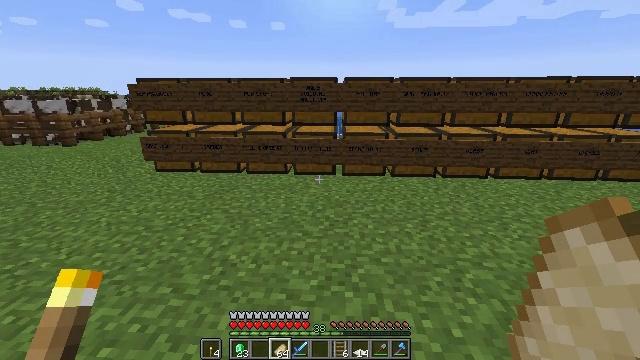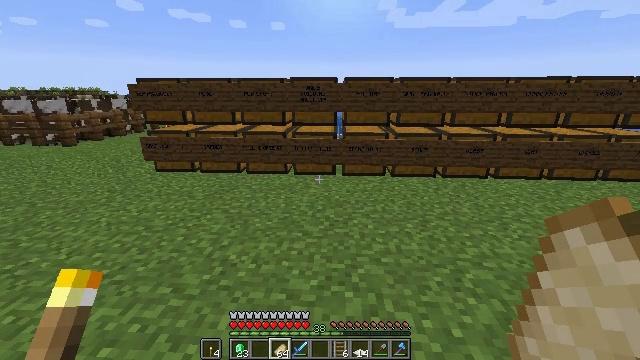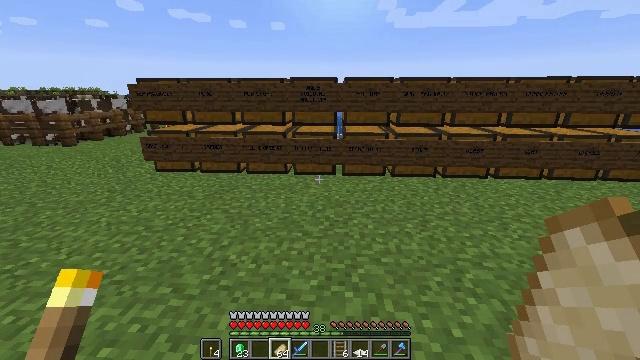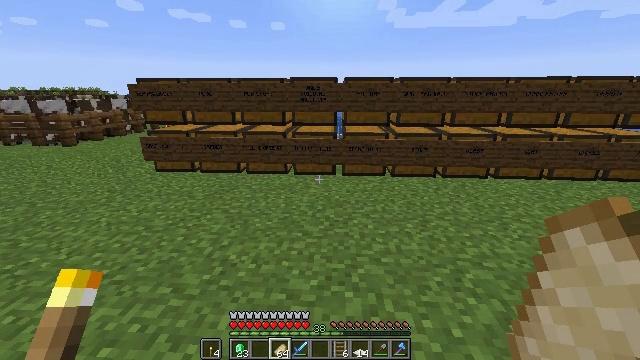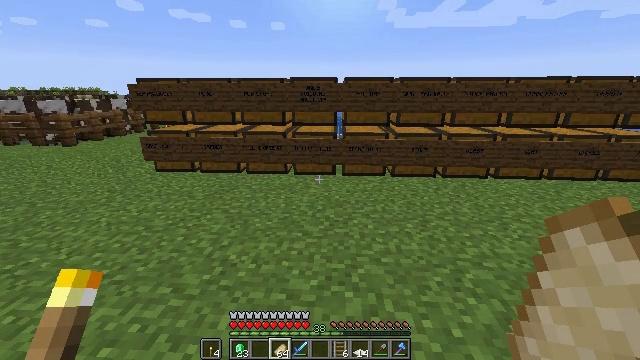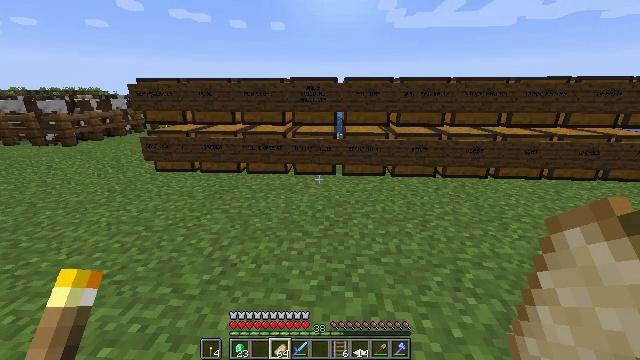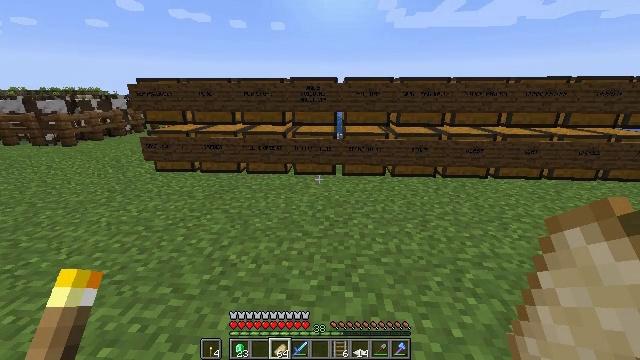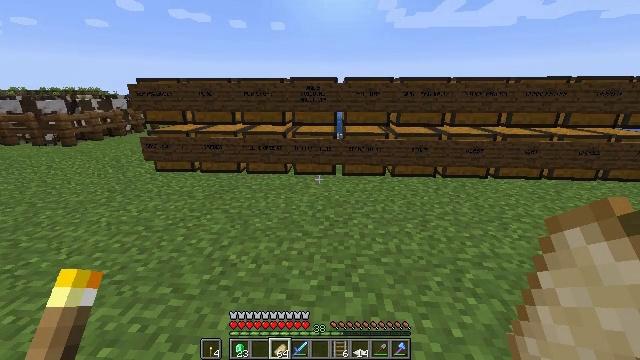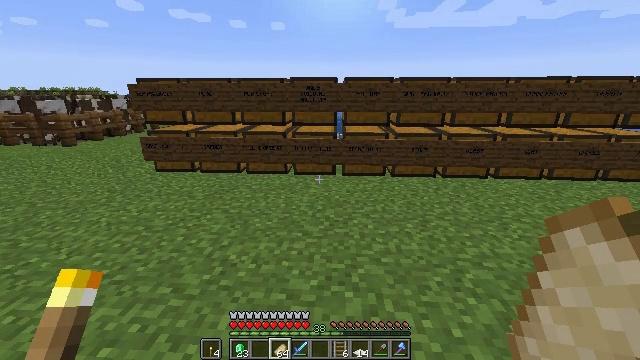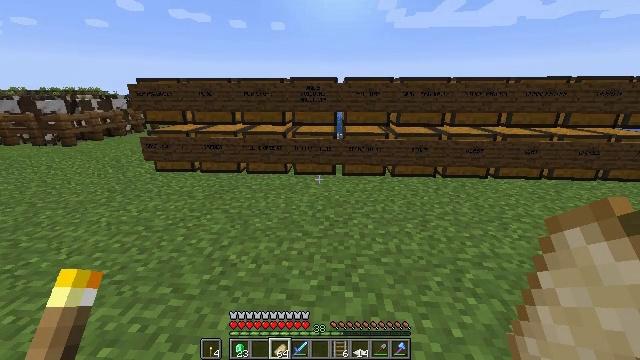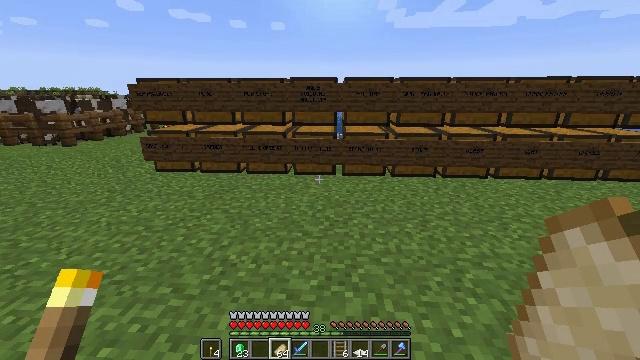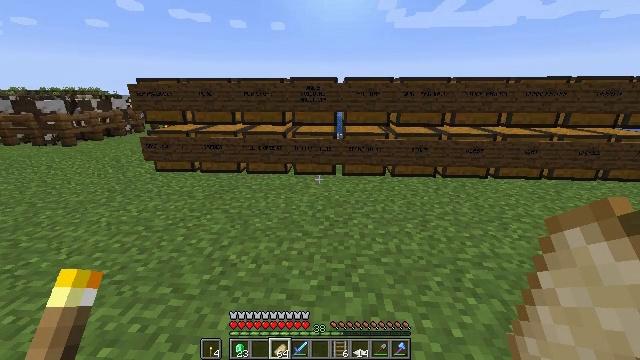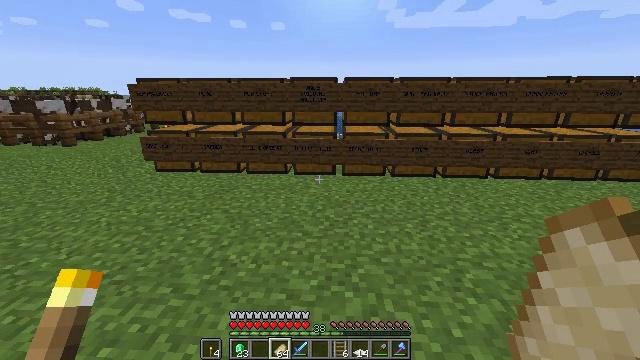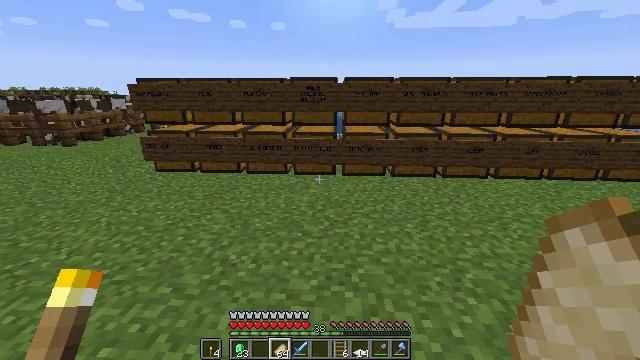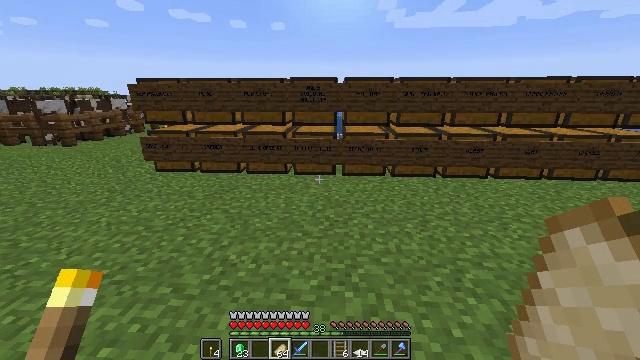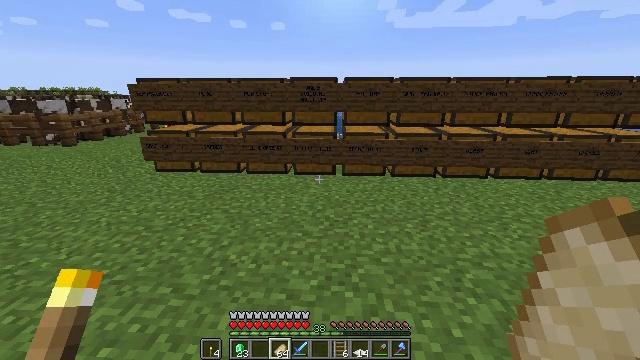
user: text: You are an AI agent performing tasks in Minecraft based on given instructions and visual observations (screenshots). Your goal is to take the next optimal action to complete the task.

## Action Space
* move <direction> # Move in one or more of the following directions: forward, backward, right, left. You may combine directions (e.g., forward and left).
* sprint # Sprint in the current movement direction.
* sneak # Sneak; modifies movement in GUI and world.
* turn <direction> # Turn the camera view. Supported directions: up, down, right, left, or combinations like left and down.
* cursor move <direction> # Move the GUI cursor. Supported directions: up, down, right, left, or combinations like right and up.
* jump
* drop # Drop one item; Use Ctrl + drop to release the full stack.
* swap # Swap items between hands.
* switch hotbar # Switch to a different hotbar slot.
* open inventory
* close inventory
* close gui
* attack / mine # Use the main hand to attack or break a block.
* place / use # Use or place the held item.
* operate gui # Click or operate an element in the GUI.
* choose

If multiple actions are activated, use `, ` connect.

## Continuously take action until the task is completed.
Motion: motion action
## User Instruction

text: Recycle the blast furnace by breaking it.
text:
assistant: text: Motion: no_op
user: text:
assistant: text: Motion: no_op
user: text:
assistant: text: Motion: no_op
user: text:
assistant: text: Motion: no_op
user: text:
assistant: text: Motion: no_op
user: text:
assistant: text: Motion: no_op
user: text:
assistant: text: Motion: no_op
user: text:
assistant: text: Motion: no_op
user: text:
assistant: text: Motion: no_op
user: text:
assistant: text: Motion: no_op
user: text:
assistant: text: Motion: no_op
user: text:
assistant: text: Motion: no_op
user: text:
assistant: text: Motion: no_op
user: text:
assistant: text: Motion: no_op
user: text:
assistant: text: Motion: no_op
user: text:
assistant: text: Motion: no_op
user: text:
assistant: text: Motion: no_op
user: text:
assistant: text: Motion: no_op
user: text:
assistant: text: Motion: no_op
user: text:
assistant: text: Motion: no_op
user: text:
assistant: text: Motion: no_op
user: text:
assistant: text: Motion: no_op
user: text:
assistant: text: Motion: no_op
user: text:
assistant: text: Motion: no_op
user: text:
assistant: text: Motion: no_op
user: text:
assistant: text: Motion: no_op
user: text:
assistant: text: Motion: no_op
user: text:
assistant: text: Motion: no_op
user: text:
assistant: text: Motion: no_op
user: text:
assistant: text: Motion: no_op